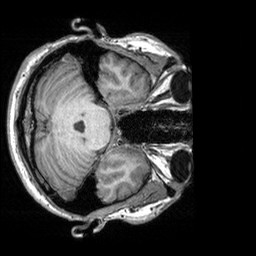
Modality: T1w
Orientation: axial
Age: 29
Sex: male
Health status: healthy
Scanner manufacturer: siemens
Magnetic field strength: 3 T
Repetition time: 2.3 s
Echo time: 0.00303 s